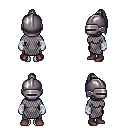
a pixel art fantasy rpg character, female body template, dark elf, purple skin, chain mail, teal pants, white long topknot hairstyle, metal helm, white cloth bandages, maroon shoes, four views (front, back, left, right), 2x2 character sprite sheet, small pixel art, hard edges, no anti-aliasing